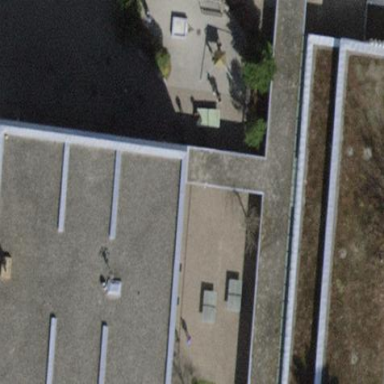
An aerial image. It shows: Flat-roofed building.